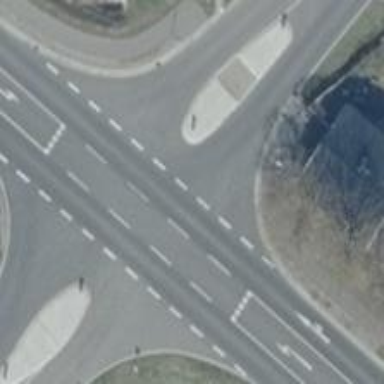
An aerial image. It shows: Cycleway.